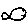
Label: fish